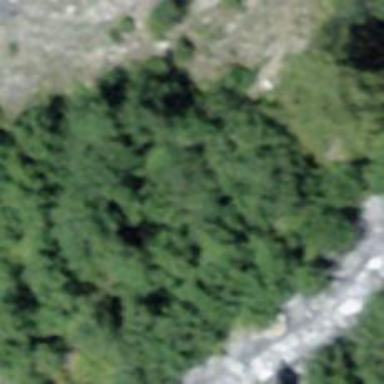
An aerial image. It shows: Forest area.